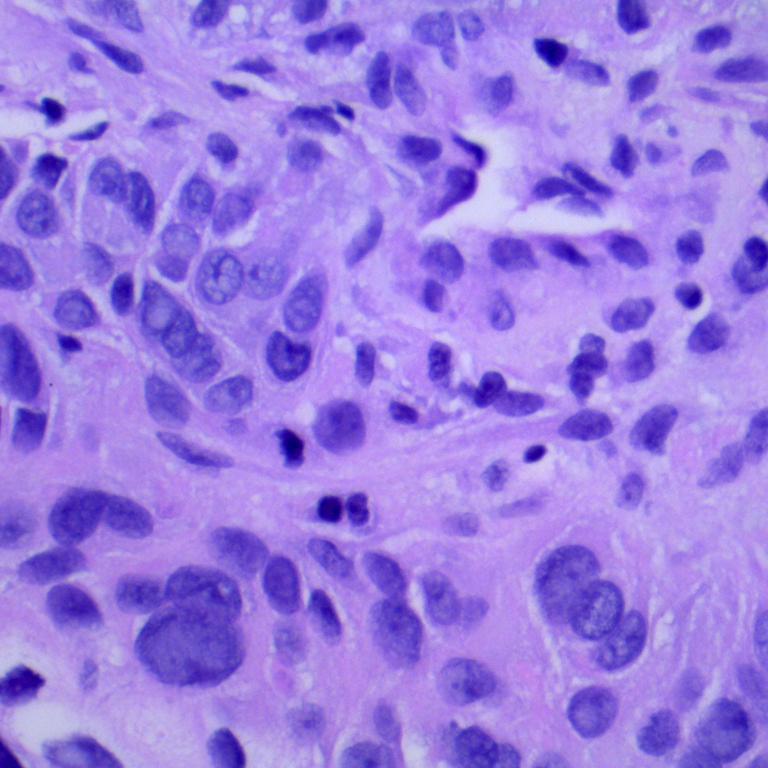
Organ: lung
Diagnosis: squamous carcinomas